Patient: sex M, age 74
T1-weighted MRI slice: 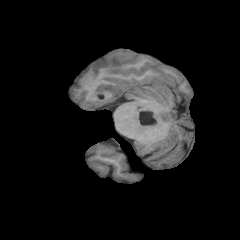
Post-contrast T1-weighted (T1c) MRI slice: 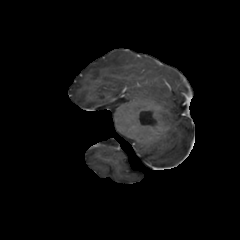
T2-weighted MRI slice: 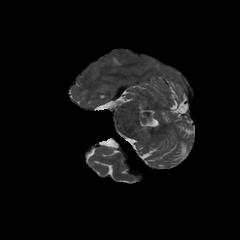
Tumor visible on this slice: yes
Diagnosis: Glioblastoma, IDH-wildtype
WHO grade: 4